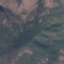
Label: HerbaceousVegetation